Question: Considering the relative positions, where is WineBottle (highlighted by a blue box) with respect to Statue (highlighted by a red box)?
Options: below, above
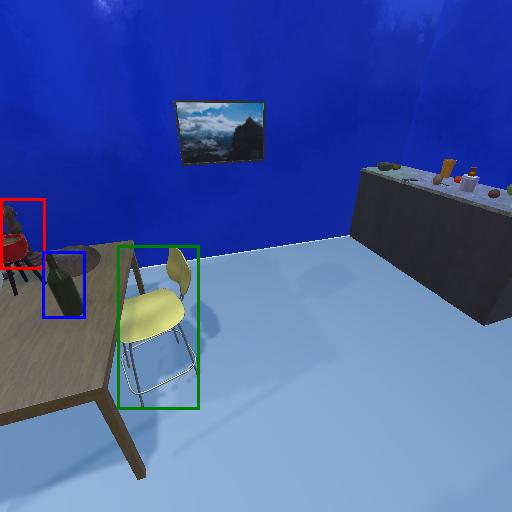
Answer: below